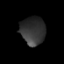
Tissue: prostate
Cell type: Endothelial cells
Senescence score: 0.6879
Nuclear area (px): 684
Mean DAPI intensity: 50.873